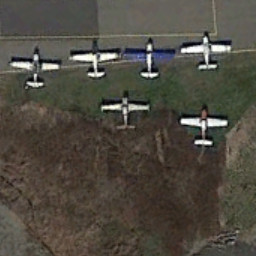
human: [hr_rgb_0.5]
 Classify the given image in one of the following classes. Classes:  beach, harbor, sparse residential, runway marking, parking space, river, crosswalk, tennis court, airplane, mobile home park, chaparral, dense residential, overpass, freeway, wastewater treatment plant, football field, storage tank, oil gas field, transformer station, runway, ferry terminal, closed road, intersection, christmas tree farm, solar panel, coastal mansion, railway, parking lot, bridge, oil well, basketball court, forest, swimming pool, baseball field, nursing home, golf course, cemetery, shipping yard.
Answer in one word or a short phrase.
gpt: airplane